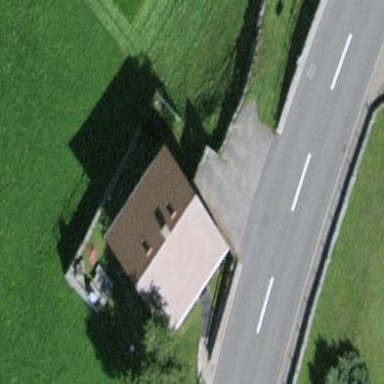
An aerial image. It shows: Simple house.